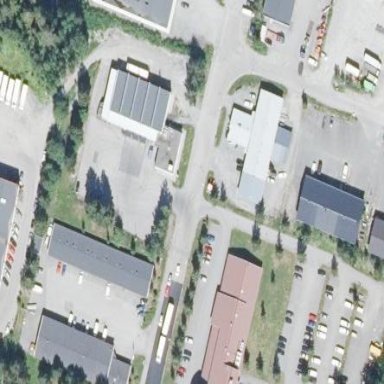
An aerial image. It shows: Commercial area.